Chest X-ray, AP view. Patient: 56 years old, sex F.
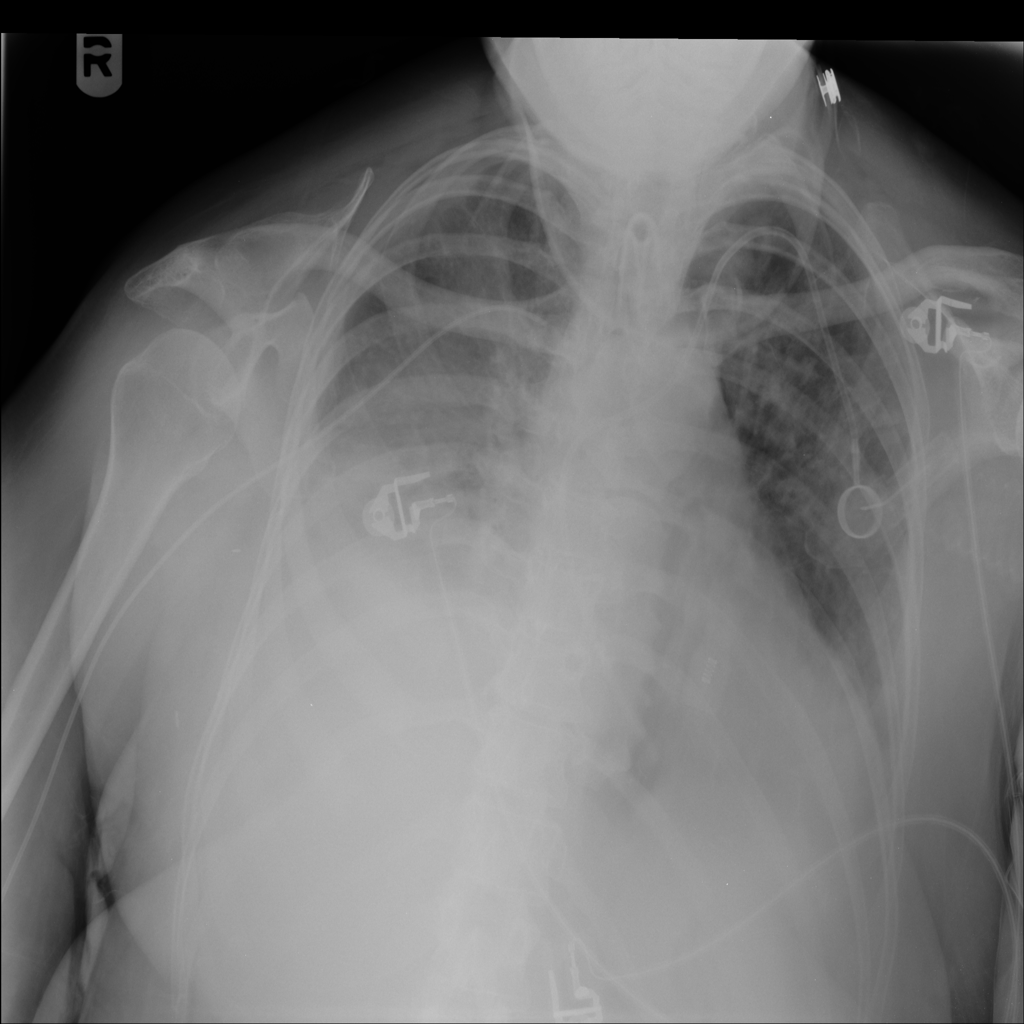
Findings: Infiltration